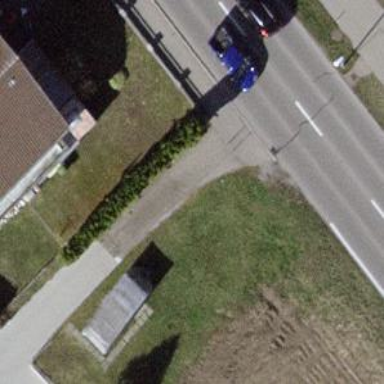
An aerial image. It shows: Hedge barrier.